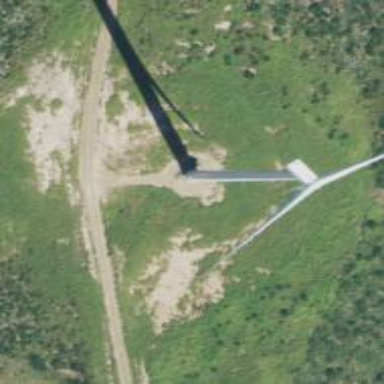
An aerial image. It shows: Wind generator powered by horizontal axis wind turbine.